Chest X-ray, PA view. Patient: 28 years old, sex F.
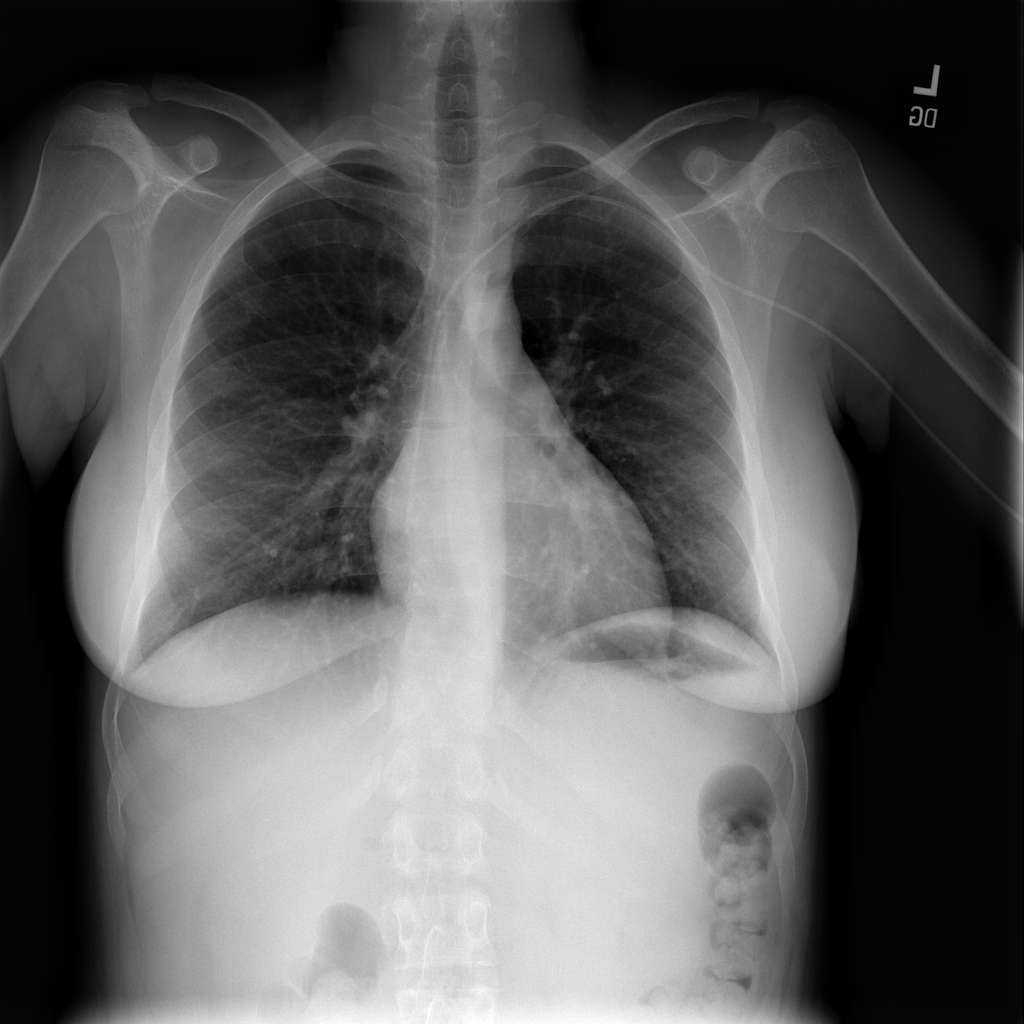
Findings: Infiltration